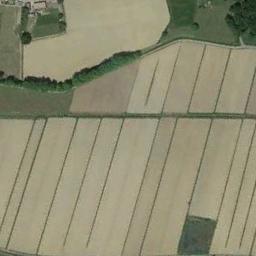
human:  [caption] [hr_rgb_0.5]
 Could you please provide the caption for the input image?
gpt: There are some light green and bare rectangular farmland .

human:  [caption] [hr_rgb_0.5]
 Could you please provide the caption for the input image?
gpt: There are many trees beside the rectangular farmlands .

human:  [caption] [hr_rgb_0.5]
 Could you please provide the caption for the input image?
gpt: Some khaki rectangular farmlands are neatly arranged on the ground and a clump of trees is surrounded by these farmlands .

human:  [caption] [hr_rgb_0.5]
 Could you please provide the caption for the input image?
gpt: Many neatly arranged earthy rectangular farm fields .

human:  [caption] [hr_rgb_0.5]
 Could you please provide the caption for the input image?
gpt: There are some yellow rectangular farmlands .